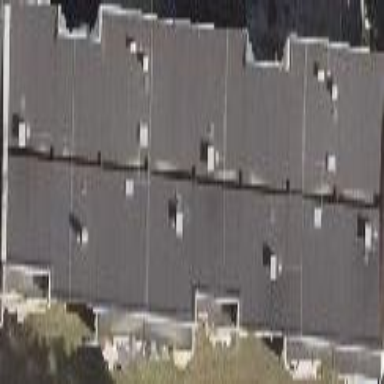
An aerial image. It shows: Building with apartments and flat roof.